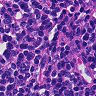
Metastatic tissue present: no